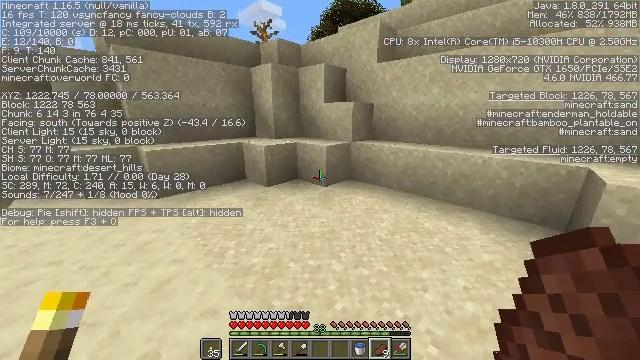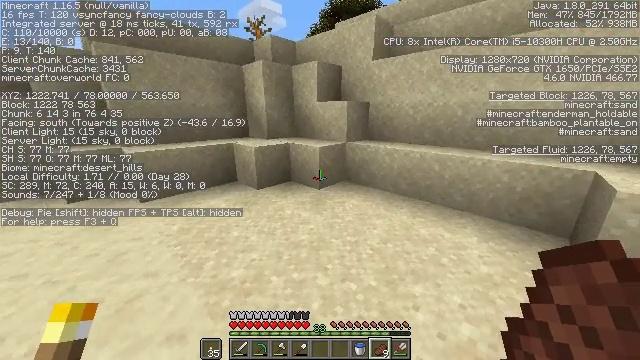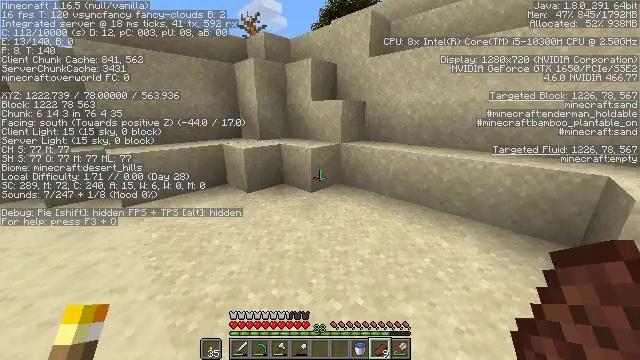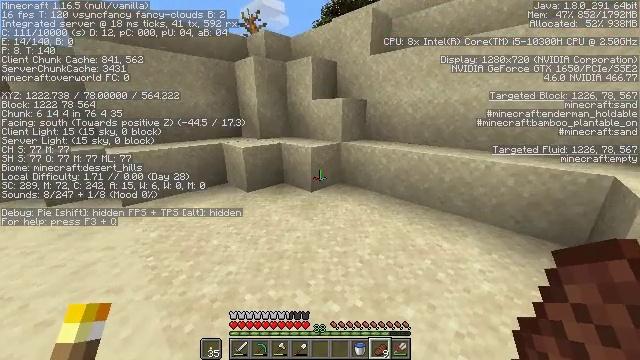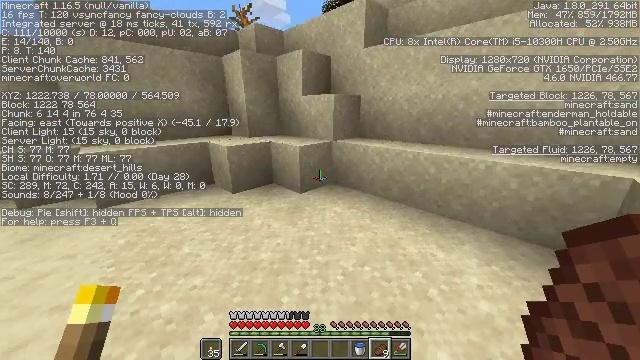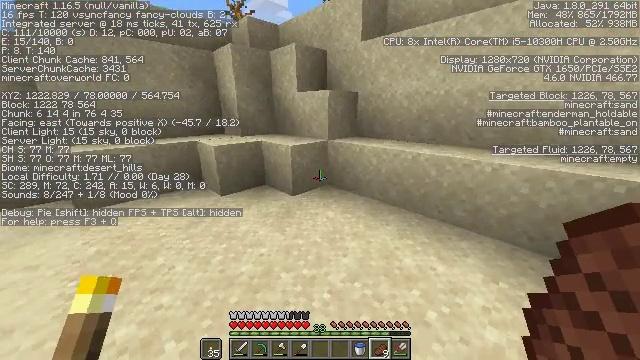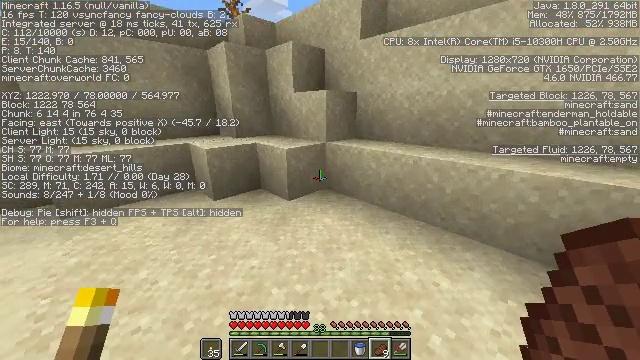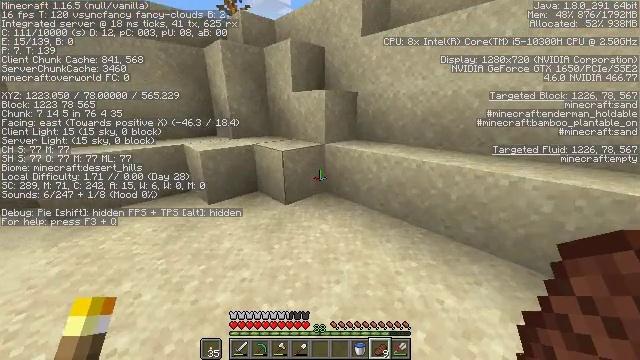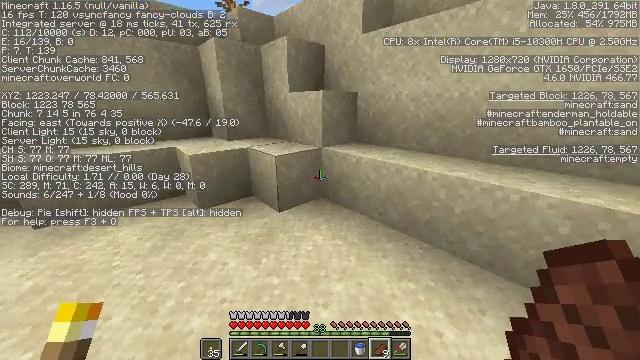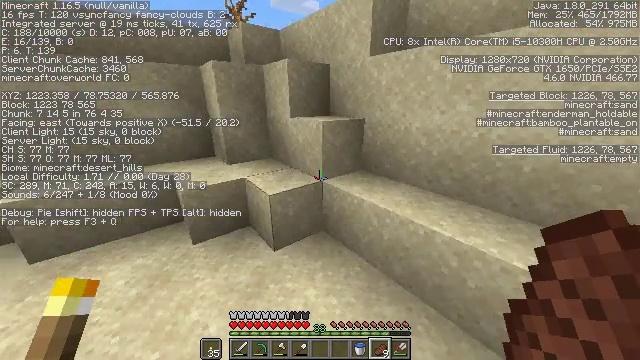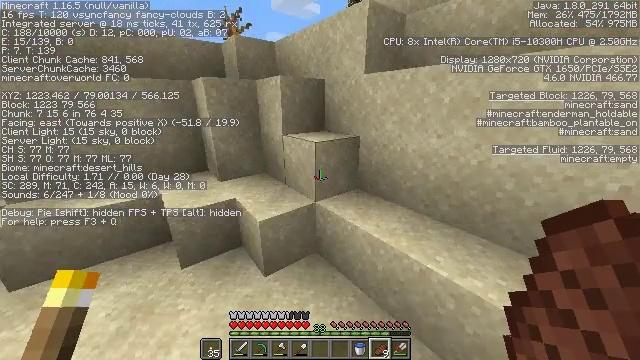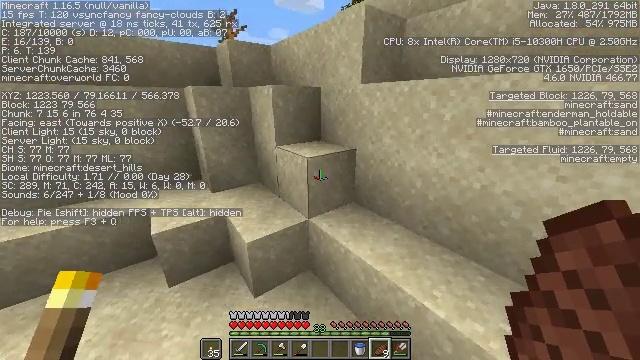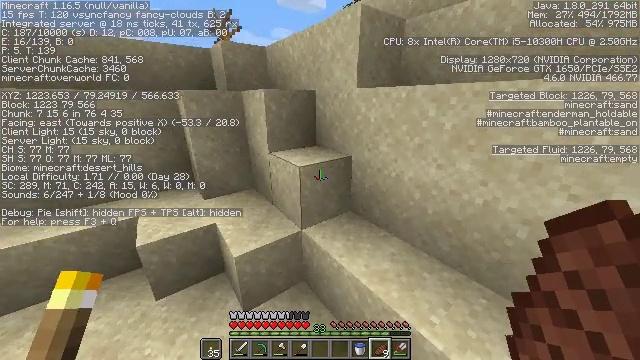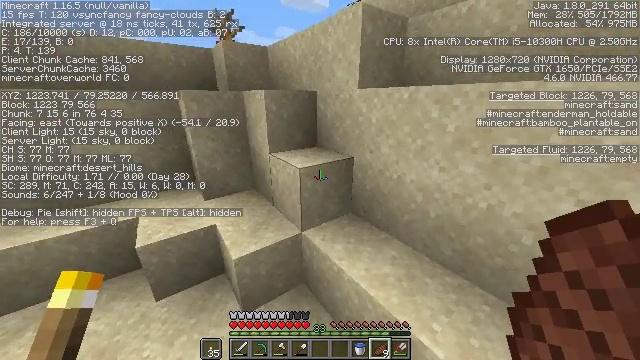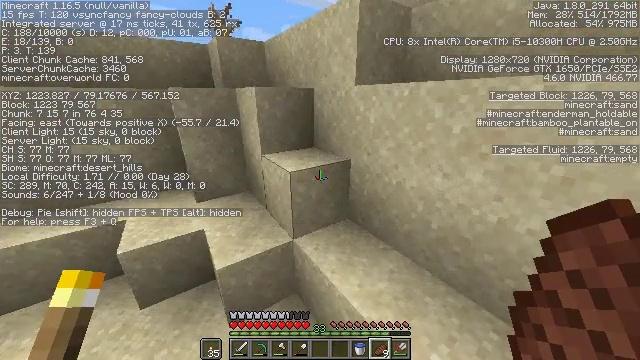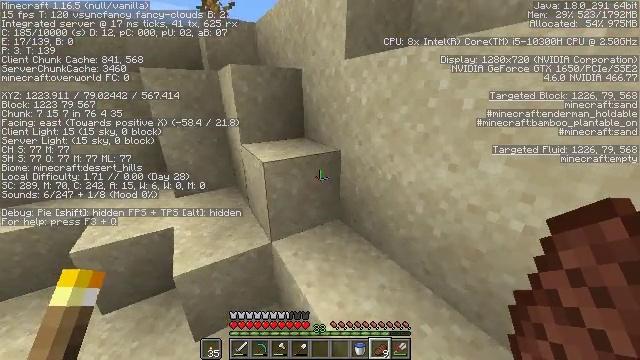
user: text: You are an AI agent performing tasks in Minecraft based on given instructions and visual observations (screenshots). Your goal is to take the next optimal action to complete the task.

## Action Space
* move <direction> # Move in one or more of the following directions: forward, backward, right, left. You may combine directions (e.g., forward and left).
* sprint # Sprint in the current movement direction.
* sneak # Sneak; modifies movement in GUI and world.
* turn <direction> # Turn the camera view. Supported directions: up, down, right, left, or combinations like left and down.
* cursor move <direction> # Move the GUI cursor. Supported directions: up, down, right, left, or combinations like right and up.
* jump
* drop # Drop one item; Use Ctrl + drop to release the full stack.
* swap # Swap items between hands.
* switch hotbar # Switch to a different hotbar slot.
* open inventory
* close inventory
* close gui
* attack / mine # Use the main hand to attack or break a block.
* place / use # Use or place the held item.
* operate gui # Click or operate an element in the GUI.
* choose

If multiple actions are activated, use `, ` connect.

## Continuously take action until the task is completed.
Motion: motion action
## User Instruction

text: Gather hay blocks from the farm.
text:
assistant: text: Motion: move forward and move right, sprint
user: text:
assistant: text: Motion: move forward and move right, sprint
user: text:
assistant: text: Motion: move forward and move right, sprint
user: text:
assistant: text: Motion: move forward and move right, sprint
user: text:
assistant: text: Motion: move forward, sprint
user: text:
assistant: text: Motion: move forward, sprint
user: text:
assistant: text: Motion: move forward and move right, sprint
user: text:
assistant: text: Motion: move forward and move right, sprint, turn left, jump
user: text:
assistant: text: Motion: move forward and move right, sprint, turn left and down, jump
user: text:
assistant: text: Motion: move forward and move right, sprint, jump
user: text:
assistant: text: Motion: move forward and move right, sprint, jump
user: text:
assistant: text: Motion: move forward and move right, sprint, jump
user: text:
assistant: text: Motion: move forward and move right, sprint, jump
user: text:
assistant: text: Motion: move forward and move right, sprint, turn left, jump
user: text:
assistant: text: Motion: move forward and move right, sprint, turn left, jump
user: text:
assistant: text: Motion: move forward and move right, sprint, turn left and down, jump
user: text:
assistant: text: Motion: move forward, sprint, turn left, jump
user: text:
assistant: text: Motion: move forward, sprint, turn left
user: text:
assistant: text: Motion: move forward, sprint
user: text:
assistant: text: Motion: move forward, sprint
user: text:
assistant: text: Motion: move forward, sprint
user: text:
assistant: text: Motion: move forward, sprint, jump
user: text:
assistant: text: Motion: move forward, sprint, jump
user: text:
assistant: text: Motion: move forward, sprint, jump
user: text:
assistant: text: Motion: move forward, sprint, turn right, jump
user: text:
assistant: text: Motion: move forward and move right, sprint, jump
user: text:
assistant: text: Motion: move forward and move right, sprint, jump
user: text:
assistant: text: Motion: move forward and move right, sprint, jump
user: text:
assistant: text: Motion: move forward and move right, sprint, jump
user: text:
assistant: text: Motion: move forward and move right, sprint, jump